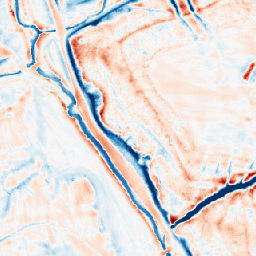
Category: edge_preserving
Decomposition family: bilateral
Decomposition parameters: d: 21
sigma_color: 50
sigma_space: 100
Upsampling method: nearest
Upsampling parameters: scale: 4
Upsampling scale: 4